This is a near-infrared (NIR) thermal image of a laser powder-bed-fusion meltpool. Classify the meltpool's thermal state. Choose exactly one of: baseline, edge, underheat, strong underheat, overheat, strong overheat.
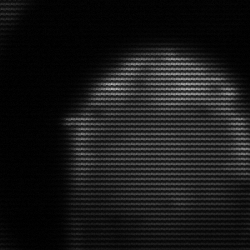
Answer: edge